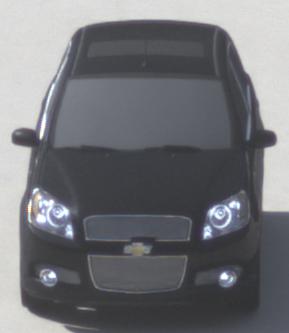
Make: Chevrolet
Model: Aveo 1.2
Detailed model: Aveo
Model produced from: 2008/06
Model produced until: 2011/01
Doors: 3
Color: black
Road condition: dry road
Daytime: morning or afternoon
Contrast: medium contrast